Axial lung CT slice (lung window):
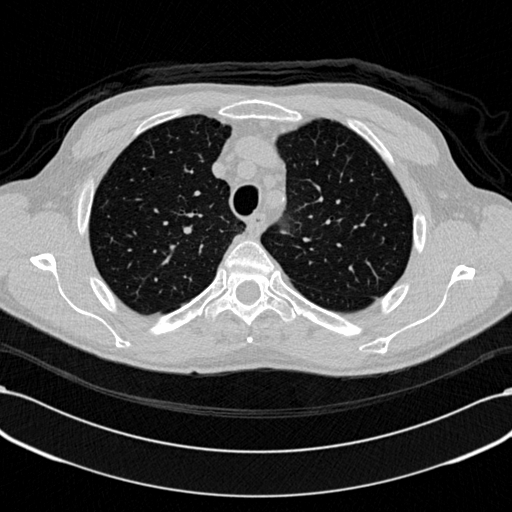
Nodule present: no